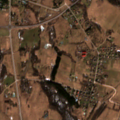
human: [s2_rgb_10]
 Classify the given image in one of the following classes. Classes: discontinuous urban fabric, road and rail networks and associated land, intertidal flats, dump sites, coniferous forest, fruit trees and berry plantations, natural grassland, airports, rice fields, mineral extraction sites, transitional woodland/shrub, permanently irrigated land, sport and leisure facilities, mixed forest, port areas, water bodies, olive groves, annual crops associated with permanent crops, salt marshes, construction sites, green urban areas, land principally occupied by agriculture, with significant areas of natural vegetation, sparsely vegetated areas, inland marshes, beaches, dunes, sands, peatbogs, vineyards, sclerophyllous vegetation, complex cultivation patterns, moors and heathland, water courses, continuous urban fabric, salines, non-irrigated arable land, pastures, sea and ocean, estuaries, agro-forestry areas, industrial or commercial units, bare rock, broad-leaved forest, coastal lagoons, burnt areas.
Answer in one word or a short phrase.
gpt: discontinuous urban fabric, green urban areas, pastures, complex cultivation patterns, land principally occupied by agriculture, with significant areas of natural vegetation, broad-leaved forest